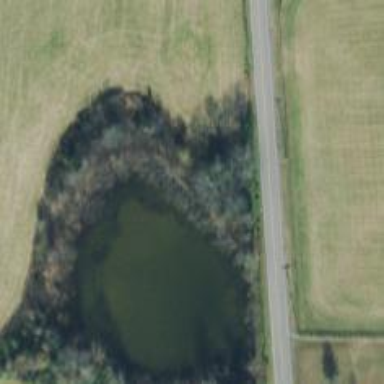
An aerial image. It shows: Serene pond surrounded by nature.